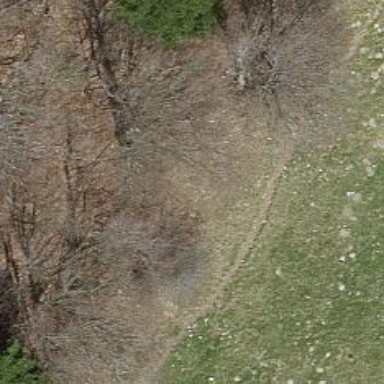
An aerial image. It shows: Grass path.